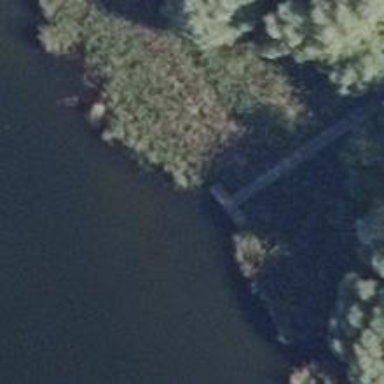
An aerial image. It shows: Man-made pier.